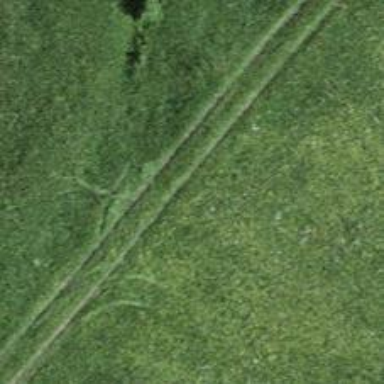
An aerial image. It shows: Track road with ground surface.